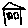
Label: house